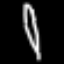
Label: fork